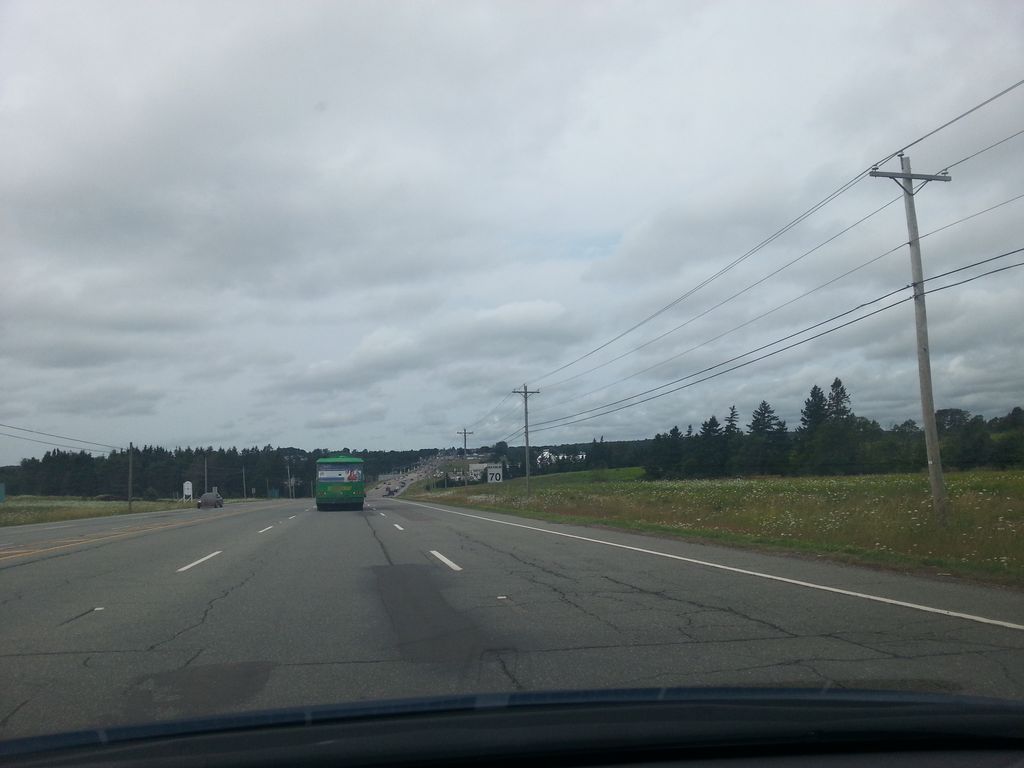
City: charlottetown